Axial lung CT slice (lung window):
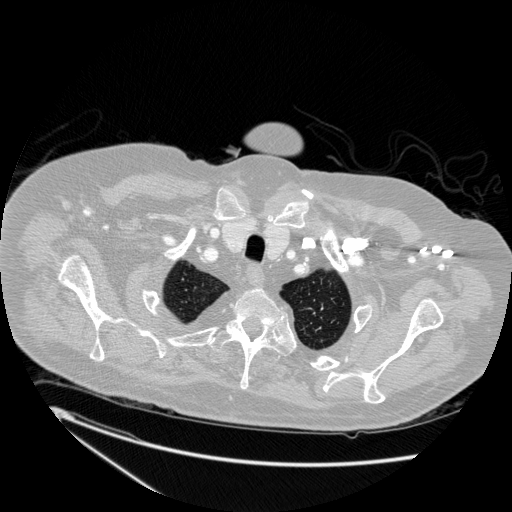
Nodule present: no